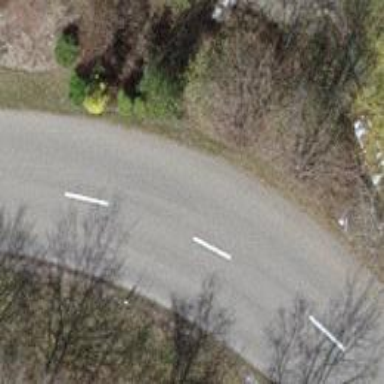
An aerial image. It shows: Tertiary road with asphalt surface.